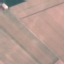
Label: AnnualCrop